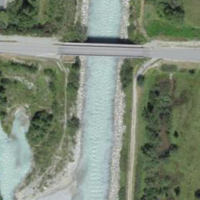
EUNIS habitat code: 21
Species observed at this site:
Tachybaptus ruficollis
Corvus corone
Motacilla cinerea
Actitis hypoleucos
Cyanistes caeruleus
Fulica atra
Anas platyrhynchos
Sturnus vulgaris
Troglodytes troglodytes
Delichon urbicum
Aythya fuligula
Turdus viscivorus
Carduelis carduelis
Saxicola rubetra
Angelica sylvestris
Parus major
Hirundo rustica
Cinclus cinclus
Motacilla alba
Ficedula hypoleuca